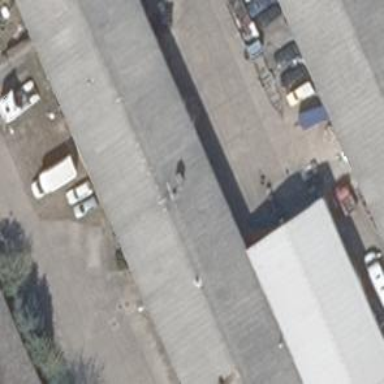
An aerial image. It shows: Car repair shop.